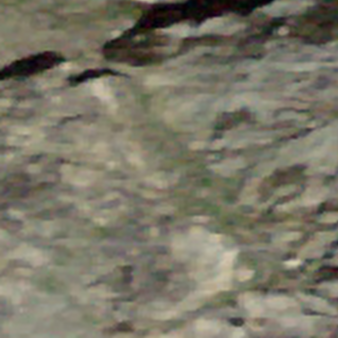
Label: other